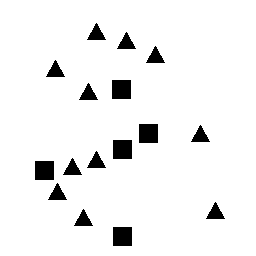
Squares: 5
Triangles: 11
Stars: 0
Total shapes: 16